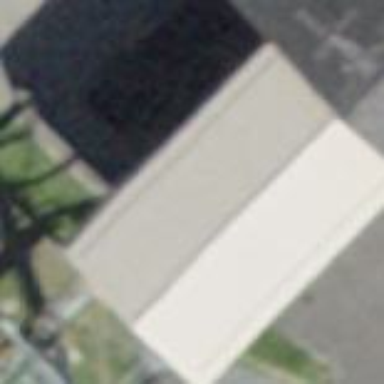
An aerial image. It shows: View of roof of building.